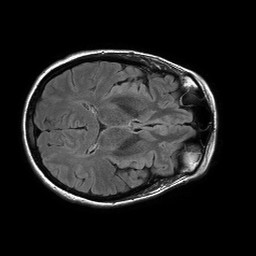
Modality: FLAIR
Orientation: axial
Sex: female
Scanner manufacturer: philips
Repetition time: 11 s
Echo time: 0.125 s